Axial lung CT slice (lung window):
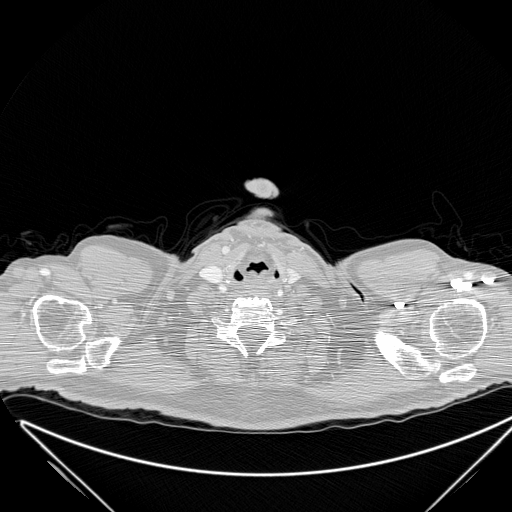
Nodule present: no